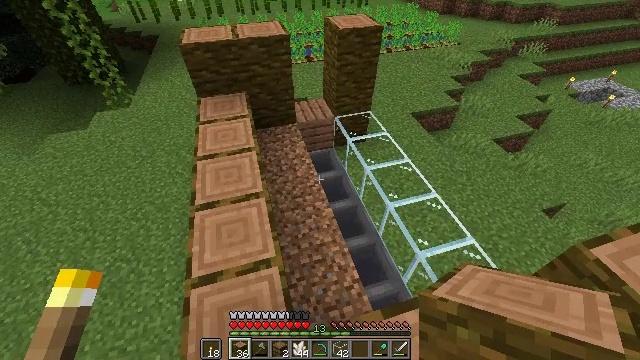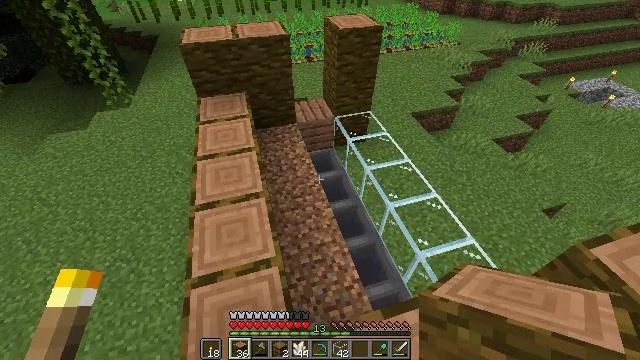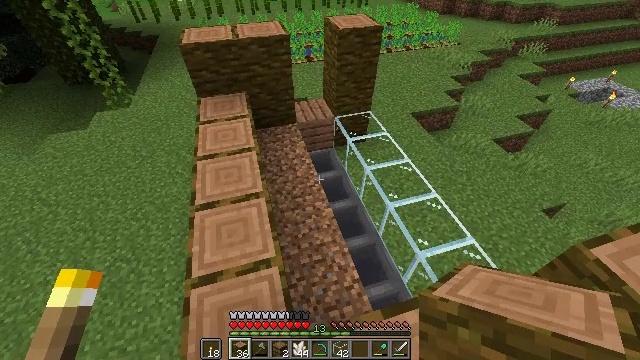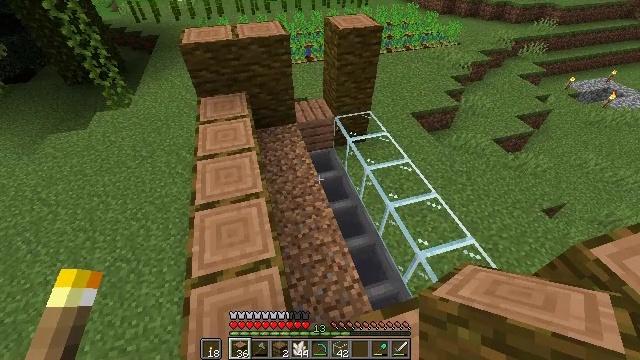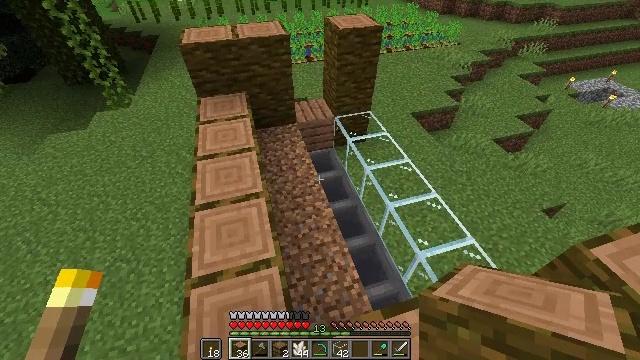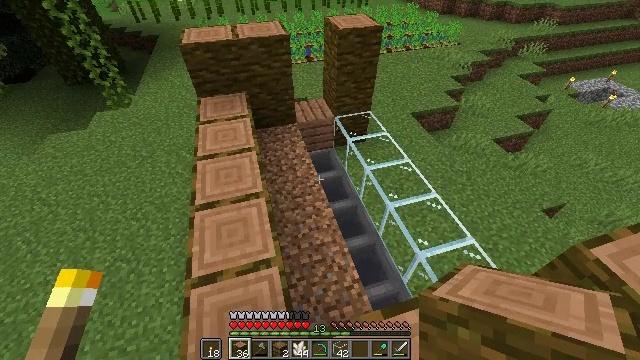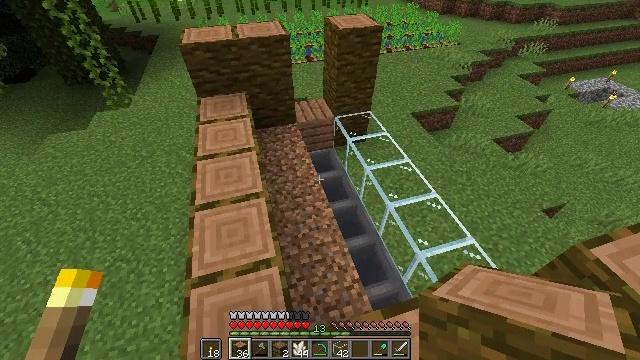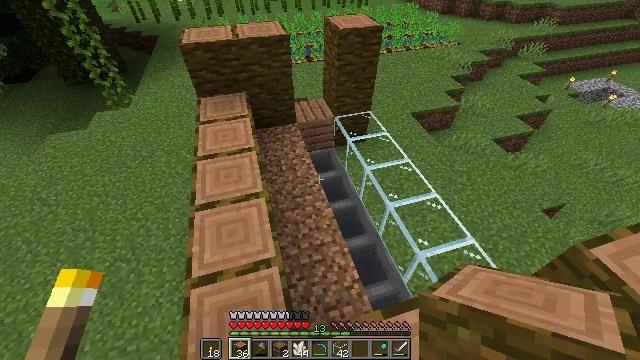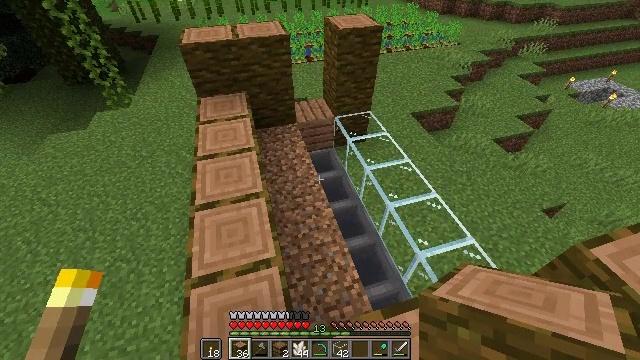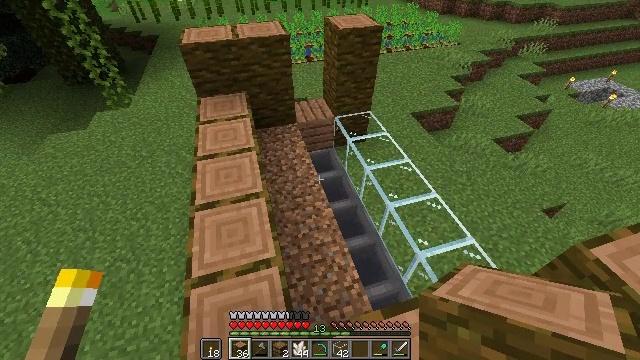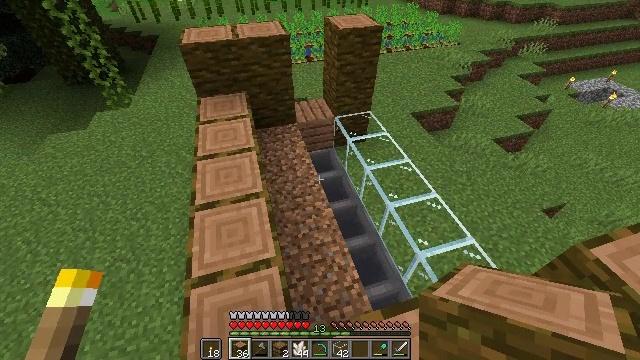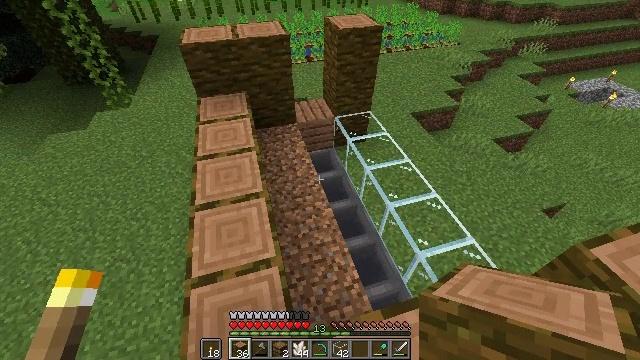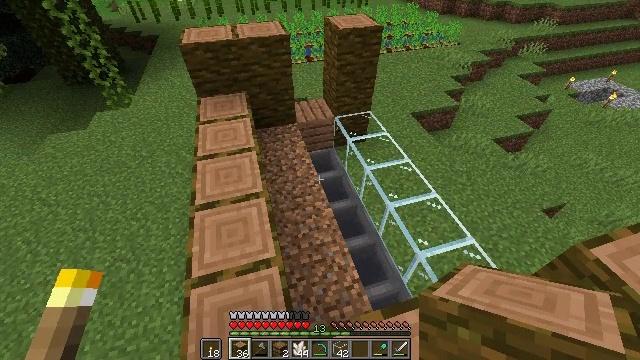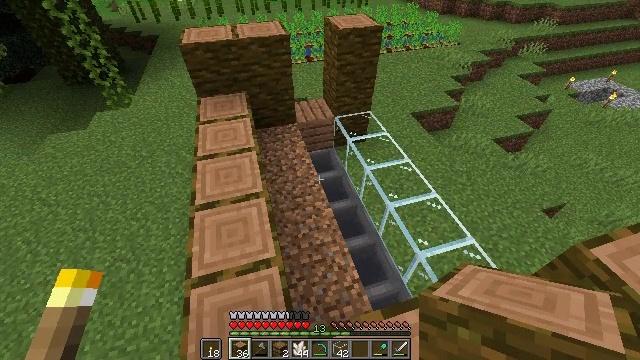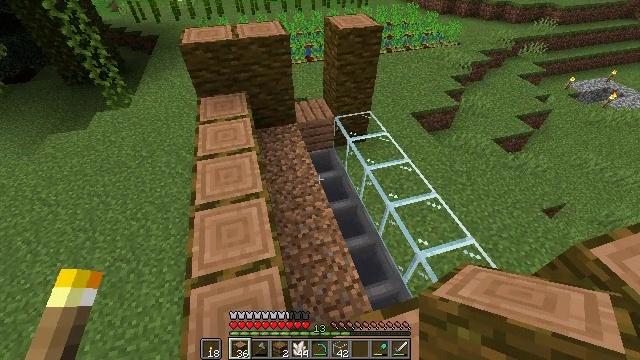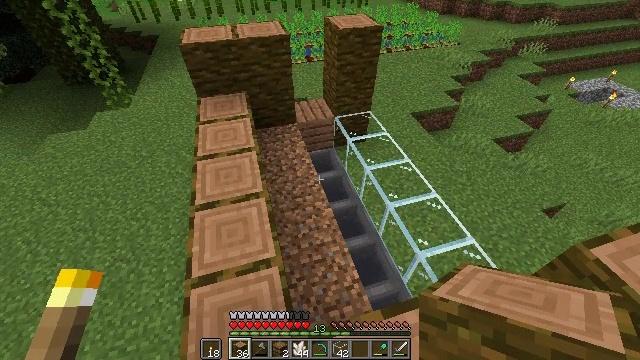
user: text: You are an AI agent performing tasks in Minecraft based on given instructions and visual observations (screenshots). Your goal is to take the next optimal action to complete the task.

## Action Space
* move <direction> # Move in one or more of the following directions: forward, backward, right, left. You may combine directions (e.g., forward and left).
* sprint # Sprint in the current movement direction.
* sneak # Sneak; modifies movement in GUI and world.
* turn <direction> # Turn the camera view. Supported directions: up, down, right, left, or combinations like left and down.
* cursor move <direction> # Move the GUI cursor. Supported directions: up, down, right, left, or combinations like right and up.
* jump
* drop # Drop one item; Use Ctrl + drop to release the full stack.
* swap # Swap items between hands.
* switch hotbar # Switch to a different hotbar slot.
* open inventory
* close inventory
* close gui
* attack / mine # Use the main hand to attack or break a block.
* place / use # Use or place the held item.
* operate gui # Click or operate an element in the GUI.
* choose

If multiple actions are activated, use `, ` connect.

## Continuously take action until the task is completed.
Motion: motion action
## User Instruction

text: Break the jungle planks to recycle them.
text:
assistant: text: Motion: no_op
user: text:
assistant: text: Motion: no_op
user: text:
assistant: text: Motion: no_op
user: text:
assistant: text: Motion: no_op
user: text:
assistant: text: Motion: no_op
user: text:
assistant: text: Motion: no_op
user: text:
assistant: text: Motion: no_op
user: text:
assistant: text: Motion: no_op
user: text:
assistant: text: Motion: no_op
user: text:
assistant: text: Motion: no_op
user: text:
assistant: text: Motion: no_op
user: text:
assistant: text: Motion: no_op
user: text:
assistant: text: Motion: no_op
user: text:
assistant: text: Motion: no_op
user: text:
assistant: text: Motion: no_op
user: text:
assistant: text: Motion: no_op
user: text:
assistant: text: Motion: no_op
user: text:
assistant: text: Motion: no_op
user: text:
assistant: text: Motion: no_op
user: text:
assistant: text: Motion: no_op
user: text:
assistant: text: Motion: no_op
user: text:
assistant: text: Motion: no_op
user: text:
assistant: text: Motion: turn right
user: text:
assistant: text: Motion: turn right
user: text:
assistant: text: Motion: no_op
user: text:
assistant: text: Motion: turn right
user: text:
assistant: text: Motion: no_op
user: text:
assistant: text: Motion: no_op
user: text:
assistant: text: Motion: no_op
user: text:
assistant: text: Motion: no_op